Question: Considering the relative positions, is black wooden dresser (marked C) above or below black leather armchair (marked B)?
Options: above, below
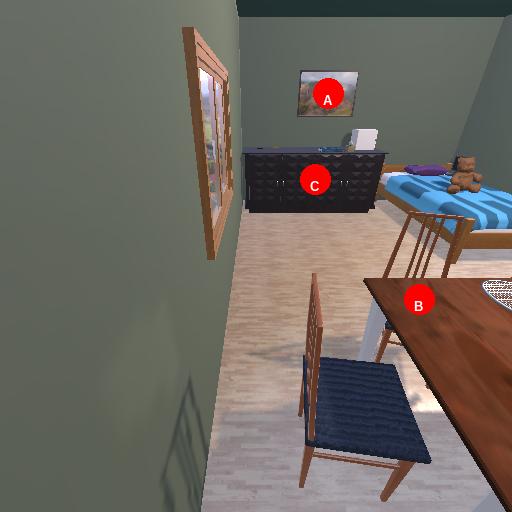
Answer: above